Field crop: maize
Growth stage: 2
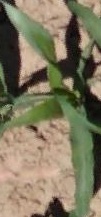
Species: maize